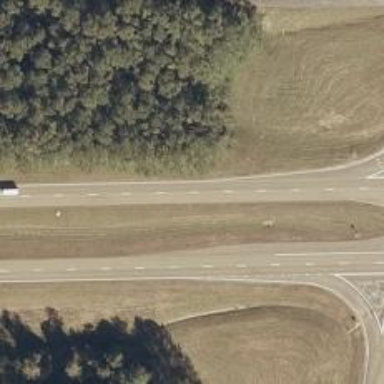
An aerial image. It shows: Asphalt road designated as trunk highway.